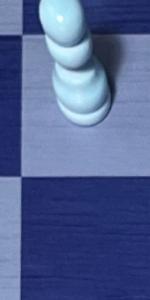
Label: Empty